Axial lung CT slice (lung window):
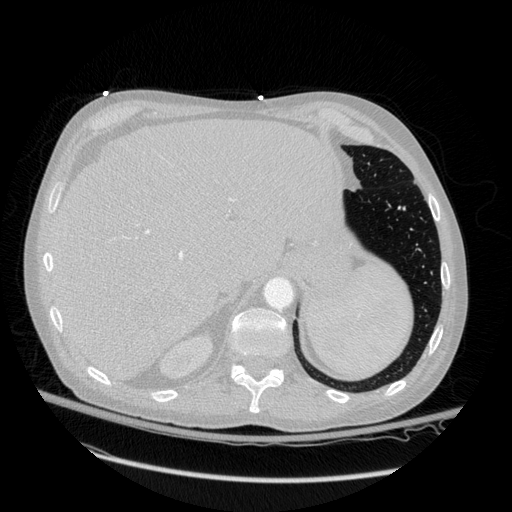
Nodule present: no